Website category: university
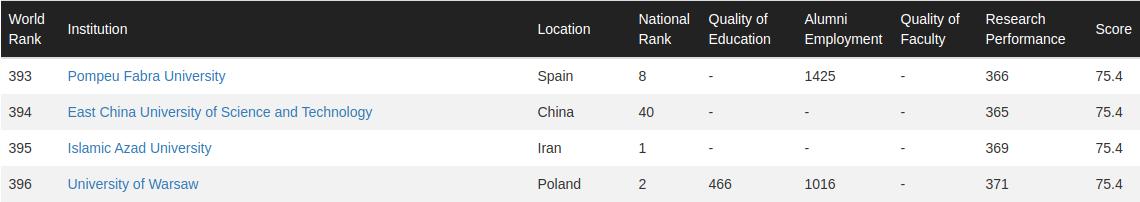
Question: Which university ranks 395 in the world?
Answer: Islamic Azad University

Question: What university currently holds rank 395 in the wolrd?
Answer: Islamic Azad University

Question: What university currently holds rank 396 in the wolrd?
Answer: University of Warsaw

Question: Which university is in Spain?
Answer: Pompeu Fabra University

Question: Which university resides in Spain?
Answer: Pompeu Fabra University

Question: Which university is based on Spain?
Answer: Pompeu Fabra University

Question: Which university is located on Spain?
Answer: Pompeu Fabra University

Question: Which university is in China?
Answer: East China University of Science and Technology

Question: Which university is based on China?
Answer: East China University of Science and Technology

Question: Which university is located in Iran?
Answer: Islamic Azad University

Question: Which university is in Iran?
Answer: Islamic Azad University

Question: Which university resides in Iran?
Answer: Islamic Azad University

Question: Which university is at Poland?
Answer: University of Warsaw

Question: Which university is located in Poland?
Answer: University of Warsaw

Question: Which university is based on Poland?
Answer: University of Warsaw

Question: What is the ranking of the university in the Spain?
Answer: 393

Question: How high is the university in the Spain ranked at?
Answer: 393

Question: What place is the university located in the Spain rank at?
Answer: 393

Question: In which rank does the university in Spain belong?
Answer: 393

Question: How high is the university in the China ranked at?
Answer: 394

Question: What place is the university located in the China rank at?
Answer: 394

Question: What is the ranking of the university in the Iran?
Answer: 395

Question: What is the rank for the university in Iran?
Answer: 395

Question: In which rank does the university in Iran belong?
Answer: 395

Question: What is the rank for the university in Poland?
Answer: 396

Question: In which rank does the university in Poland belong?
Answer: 396

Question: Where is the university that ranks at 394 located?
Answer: China

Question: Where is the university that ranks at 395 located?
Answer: Iran

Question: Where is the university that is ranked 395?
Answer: Iran

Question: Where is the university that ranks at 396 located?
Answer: Poland